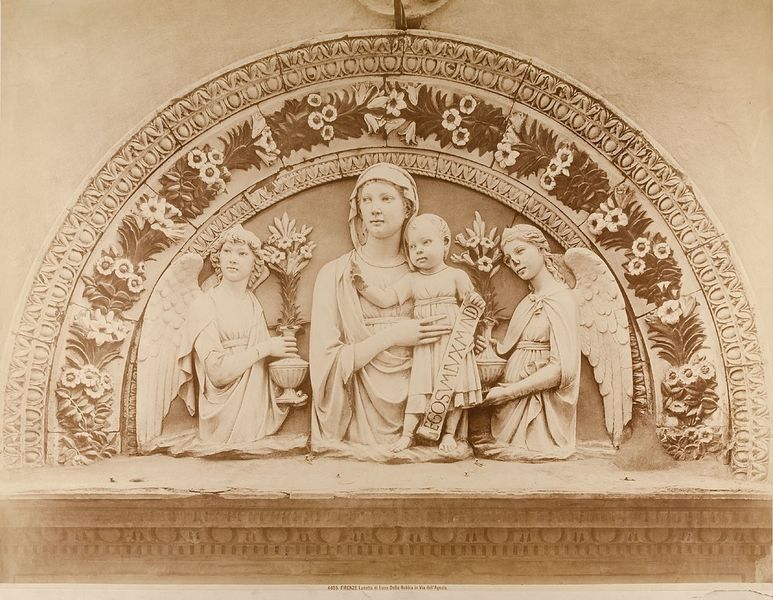
Titel: Firenze - Lunetta di Luca della Robbia in Via dell'Agnolo
Künstler: Giacomo Brogi
Standort: Hamburg
Institution: Museum für Kunst und Gewerbe Hamburg
Schlagwörter: kind, skulptur, relief, stuck, plastik, foto, fotografie, photographie, photo, karton, maria, details, lunette, jesuskind, albumin, christuskind, bildhauerkunst, lichtbild, sachfotografie, bildwerke, angewandte und bildende kunst, hessische systematik, schwarzweißpositivverfahren, silbersalzverfahren, schwarzweißfotografie, objektstudien, sachphotographie, albuminpapier